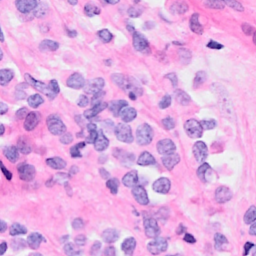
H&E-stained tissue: Breast